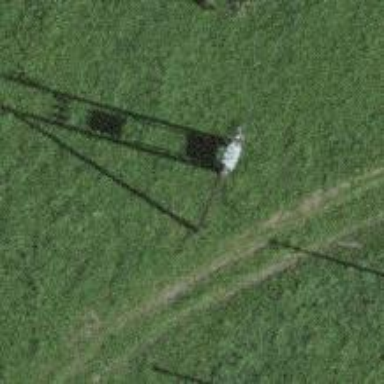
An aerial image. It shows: Distribution transformer attached to power pole.